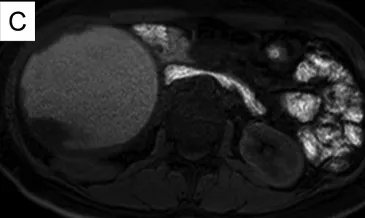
Imaging findings in CE-CT and MRI. CT showed that the huge cyst had thickened wall and many enhanced nodules. (B) Delay phase. They were gradually enhanced.
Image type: radiology (mri)